Question: This is my issue, i write a update command and its says query executed. but still nothing happens?
Can anyone please let me know why this is happening
below is the snapshot

Please help.
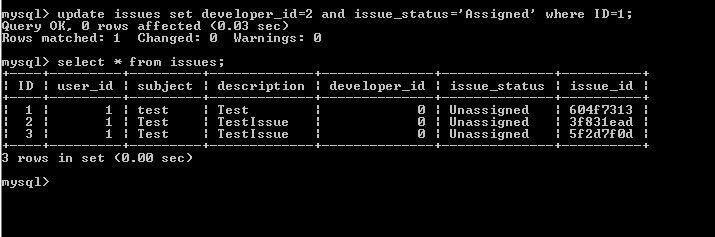
Answer: You have an "AND" keyword where you want a comma.
'''
... SET col1 = expr , col2 = expr WHERE ...
^^^
'''
But what you've got is
'''
... SET col1 = nasty_expression WHERE ID ...
'''
The expression being assigned to developer_id is "'2 AND issue_status = 'Assigned''"
That expression is being evaluated in a boolean context, and that's evaluating to false, which is a zero, so it's a zero being assigned to the column. Because the column already has a value of 0, no rows are actually being changed.